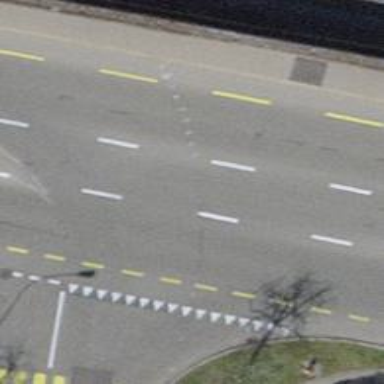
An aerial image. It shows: Road with traffic signals.